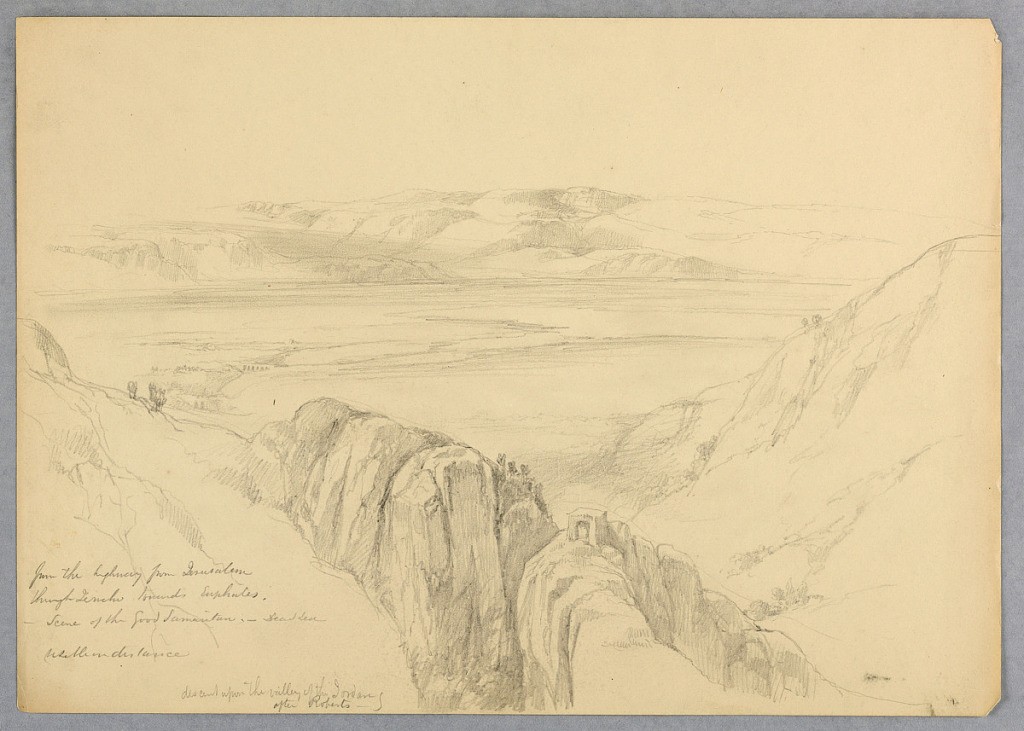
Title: Near Jericho, On the Road to Jerusalem
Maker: Daniel Huntington, American, 1816–1906
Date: ca. 1878
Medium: Graphite on paper
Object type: Drawing
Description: From a high ridge, through a valley, looking toward the Dead Sea, with mountains beyond.